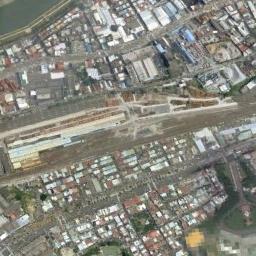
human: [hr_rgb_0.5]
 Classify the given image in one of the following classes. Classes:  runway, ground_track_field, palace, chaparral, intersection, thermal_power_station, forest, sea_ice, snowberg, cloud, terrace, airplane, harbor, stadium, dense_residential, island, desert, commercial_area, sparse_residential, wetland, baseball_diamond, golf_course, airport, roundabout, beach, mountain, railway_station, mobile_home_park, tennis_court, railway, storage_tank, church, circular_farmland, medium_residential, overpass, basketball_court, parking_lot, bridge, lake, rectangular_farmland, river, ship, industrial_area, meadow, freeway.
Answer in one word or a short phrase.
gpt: railway_station